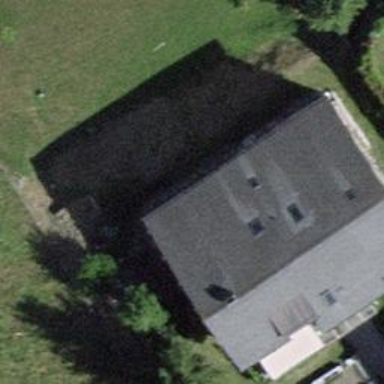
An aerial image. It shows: Simple and straightforward house.